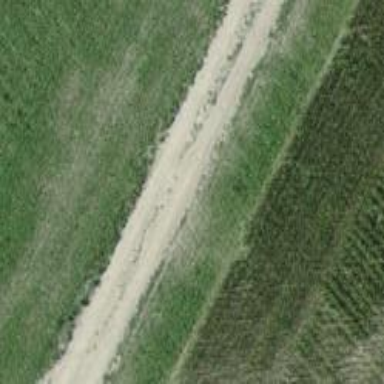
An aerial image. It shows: Gravel track with grade 3 tracktype.